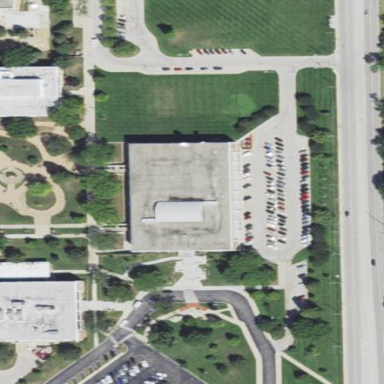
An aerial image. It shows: College building.